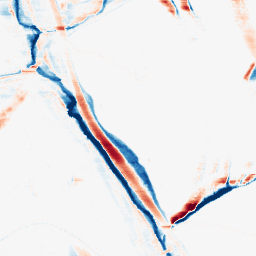
Category: morphological
Decomposition family: morphological_rect
Decomposition parameters: operation: average
width: 20
height: 3
Upsampling method: bspline
Upsampling parameters: scale: 8
Upsampling scale: 8